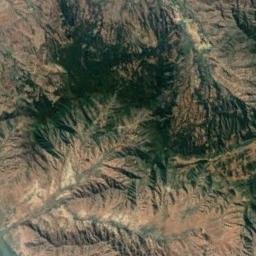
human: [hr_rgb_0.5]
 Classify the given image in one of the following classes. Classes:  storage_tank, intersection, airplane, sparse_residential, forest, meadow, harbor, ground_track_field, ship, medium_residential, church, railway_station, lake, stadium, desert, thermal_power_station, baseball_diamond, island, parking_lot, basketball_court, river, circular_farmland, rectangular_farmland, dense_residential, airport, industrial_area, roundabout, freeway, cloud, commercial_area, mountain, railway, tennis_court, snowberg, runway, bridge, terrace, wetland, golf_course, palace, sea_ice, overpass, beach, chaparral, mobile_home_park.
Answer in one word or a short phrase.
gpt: mountain